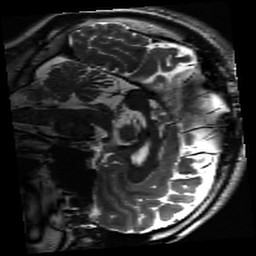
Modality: inplaneT2
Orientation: sagittal